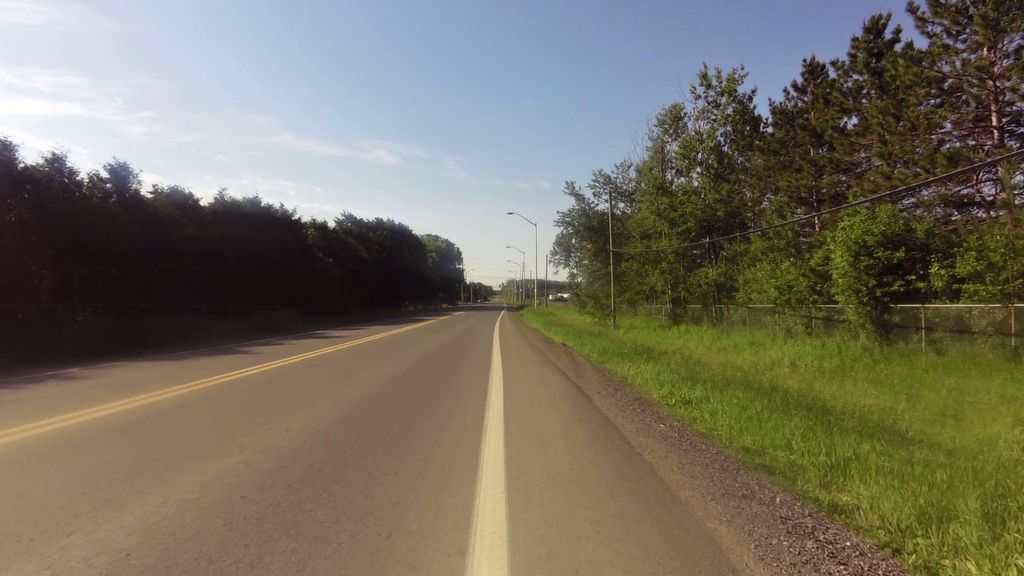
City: ottawa-gatineau